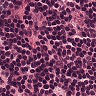
Metastatic tissue present: no